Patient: sex M, age 60
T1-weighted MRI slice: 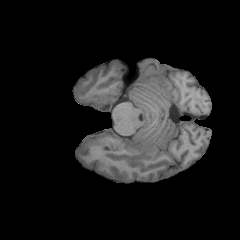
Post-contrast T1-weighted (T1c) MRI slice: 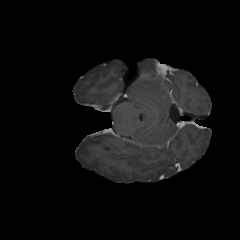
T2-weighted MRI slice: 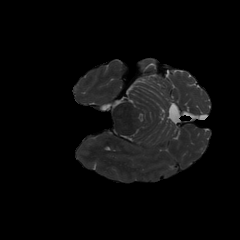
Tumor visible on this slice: no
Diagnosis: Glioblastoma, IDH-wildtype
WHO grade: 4